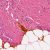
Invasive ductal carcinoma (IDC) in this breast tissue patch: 0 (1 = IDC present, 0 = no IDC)